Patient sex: F
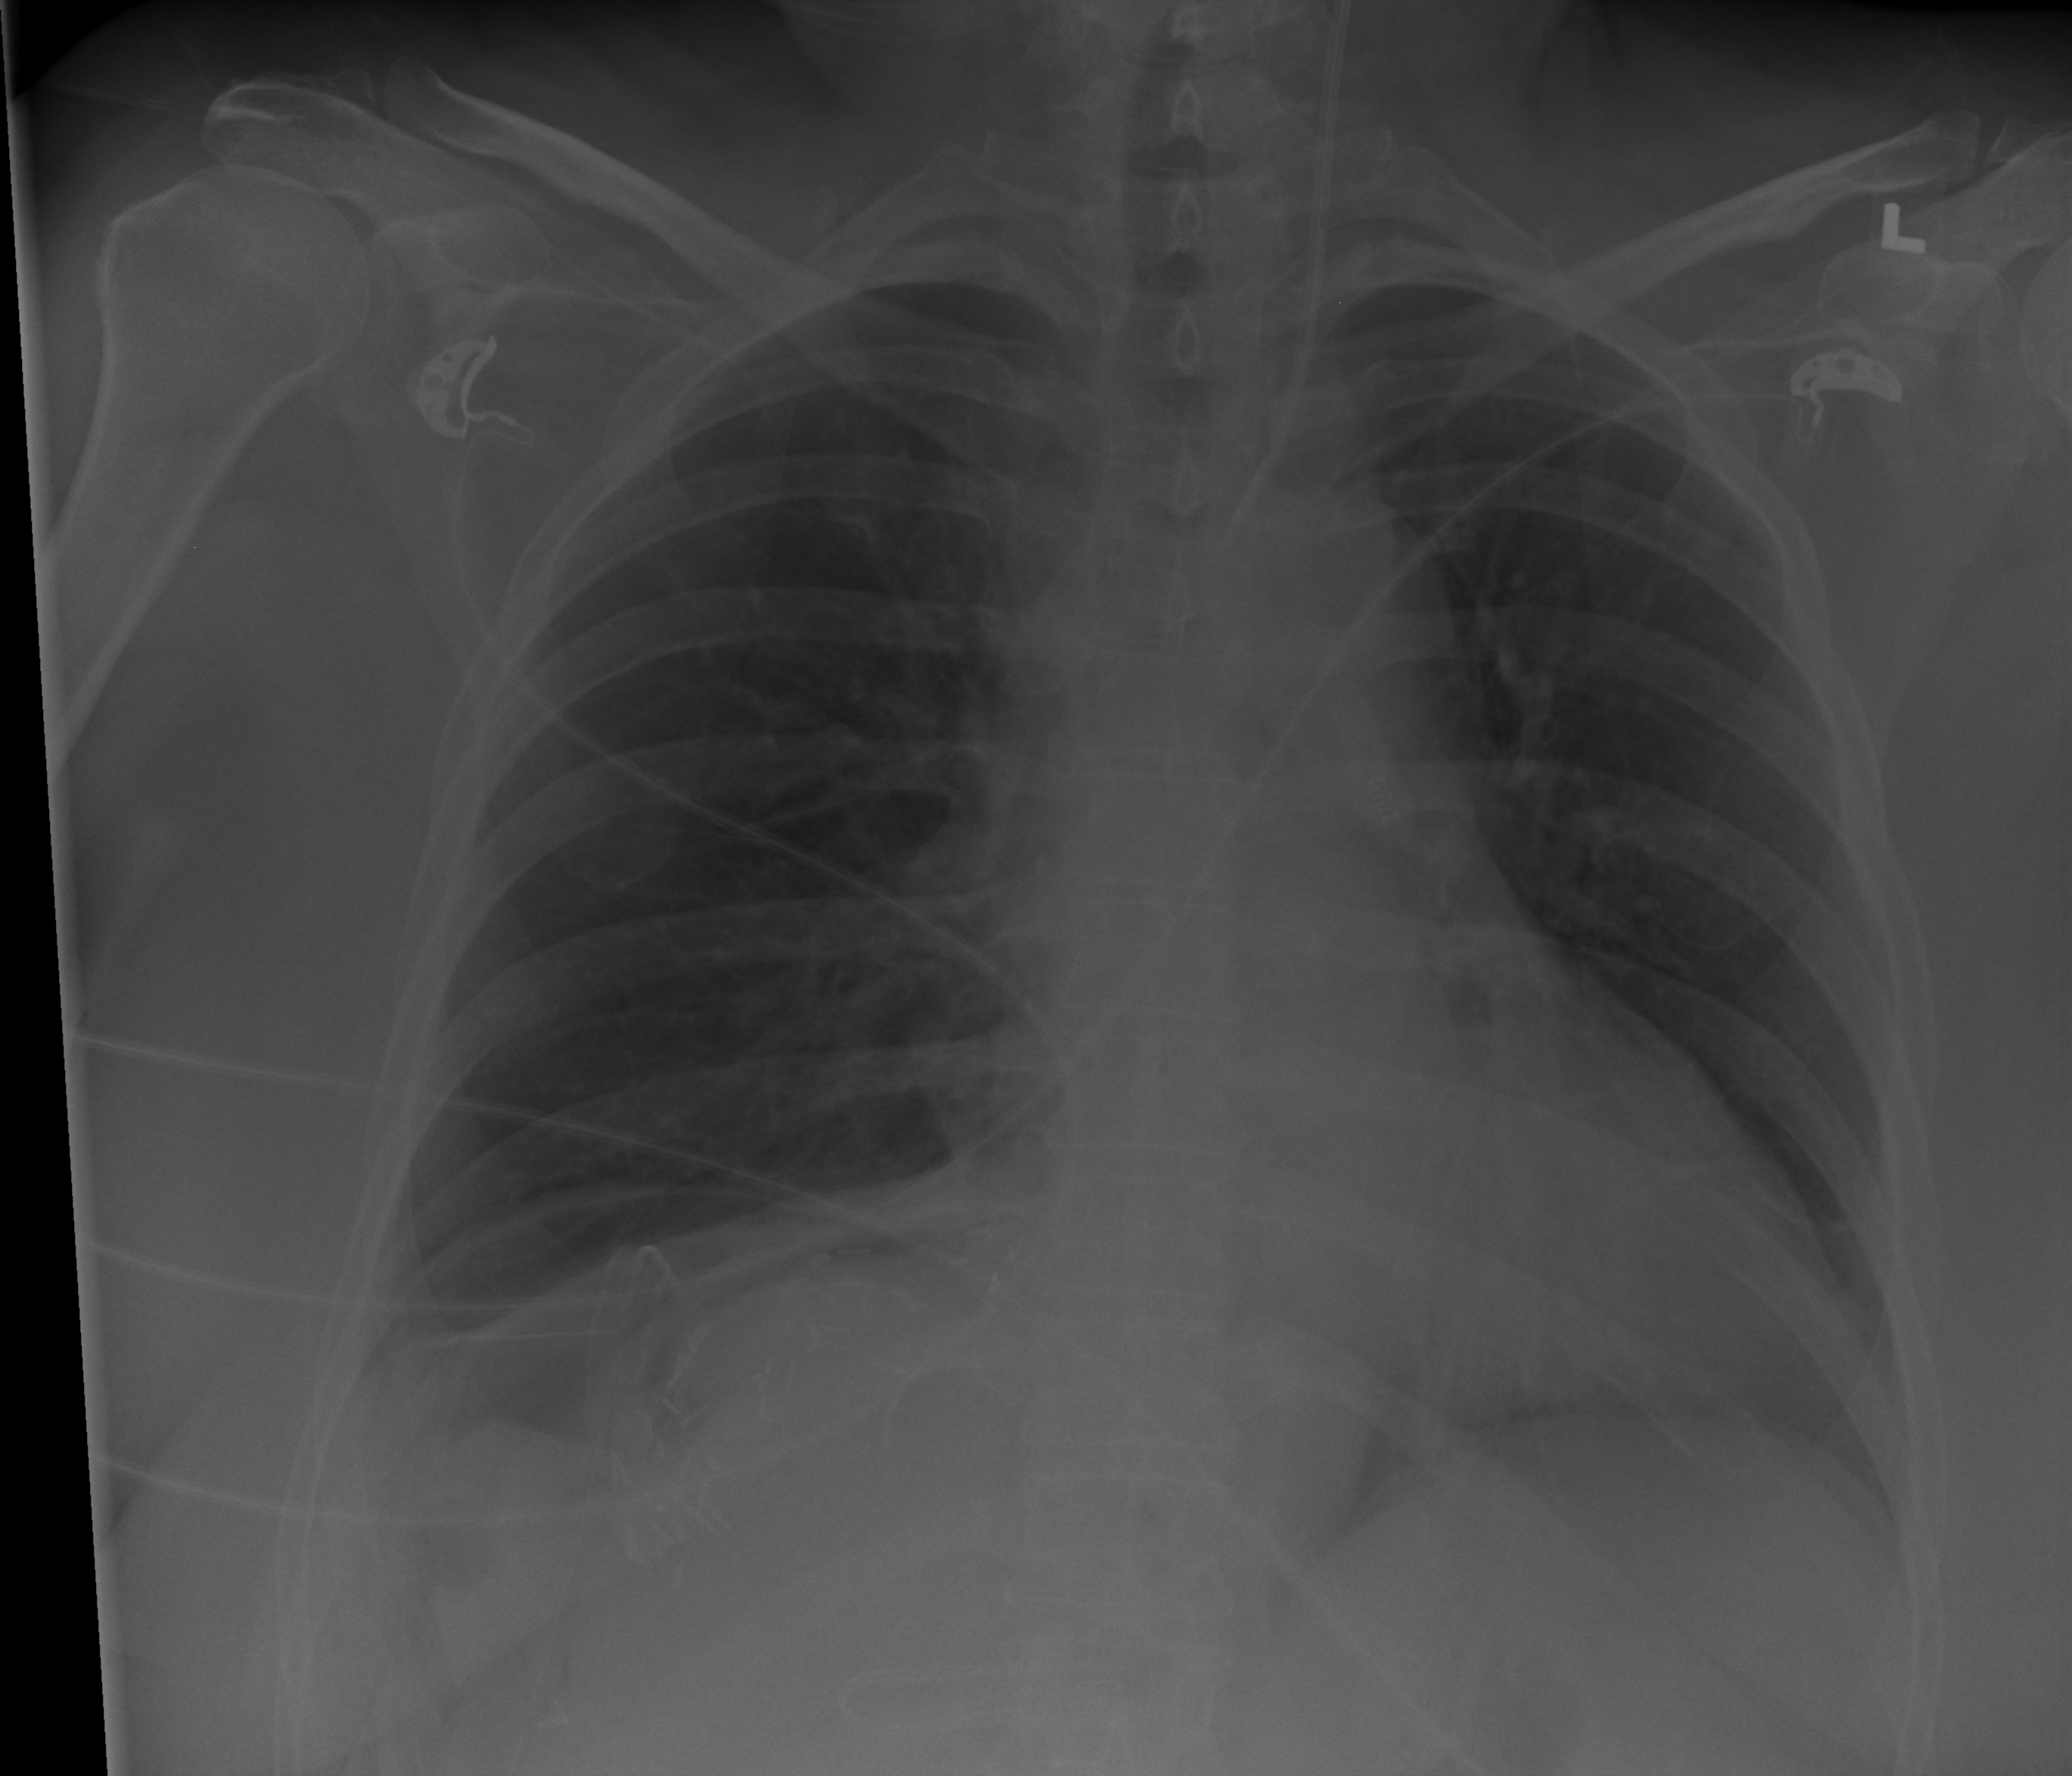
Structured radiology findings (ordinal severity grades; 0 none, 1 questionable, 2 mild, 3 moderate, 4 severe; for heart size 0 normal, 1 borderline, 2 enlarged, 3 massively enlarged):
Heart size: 0
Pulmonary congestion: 0
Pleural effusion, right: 2
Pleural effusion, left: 0
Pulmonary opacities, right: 0
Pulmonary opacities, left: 0
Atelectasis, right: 2
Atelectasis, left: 0